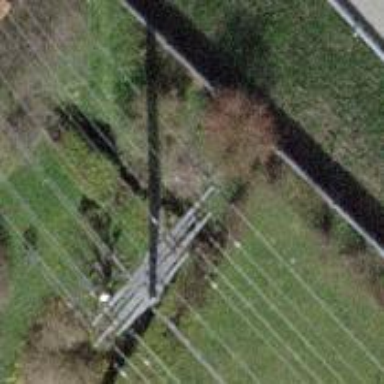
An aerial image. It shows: Concrete power pole.